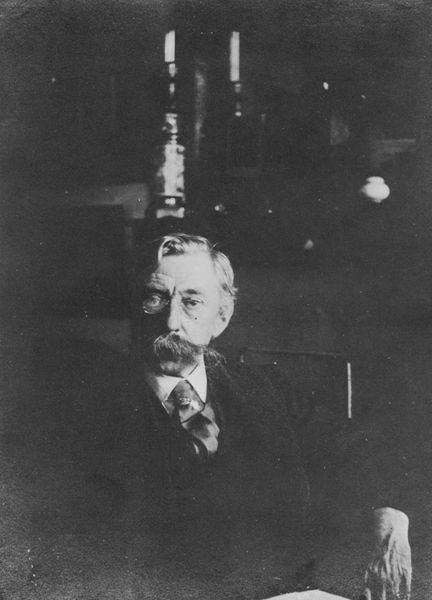
Titel: Emile Verhaeren
Künstler: Antoine Degas
Standort: New York
Institution: Archive der Kodak
Schlagwörter: dunkel, hand, mann, schatten, weiß, sitzen, zola, bar, cafe, frisur, geste, glas, grau, haar, hell, hintergrund, holz, licht, nase, ohr, raum, schwarz, stuhl, zimmer, blick, alt, anzug, bart, flasche, flaschen, hemd, jacke, schnurrbart, trinken, arm, augen, falten, gesicht, kragen, bild, bildnis, hände, portrait, porträt, rückenlehne, figur, haare, halbfigur, interieur, mantel, sitzend, brustbild, scheitel, traurig, arbeitszimmer, papier, düster, lehne, alter mann, lehrer, schnurbart, krawatte, seitenscheitel, finster, atelier, kerze, kerzen, metall, hemdkragen, sakko, schnauzbart, schnauzer, weste, foto, fotografie, photographie, schwarzweiss, brille, wissenschaftler, photo, kravatte, schlips, adern, oberlippenbart, fotographie, monokel, foro, objekte, labor, professor, graue haare, gast, nadar, stizen, stöpsel, emile, fotograpfie, lanpe, brile, schlau, figer, raunm, feuerzangenbowle, nonokel